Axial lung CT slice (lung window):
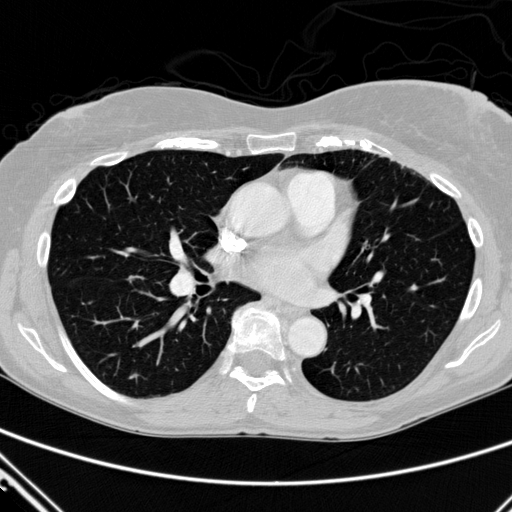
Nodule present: no